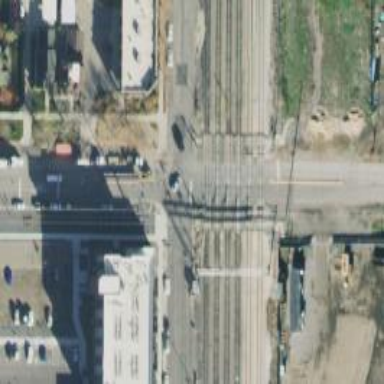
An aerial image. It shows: Level crossing along the railway.